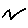
Label: zigzag